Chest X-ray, AP view. Patient: 51 years old, sex F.
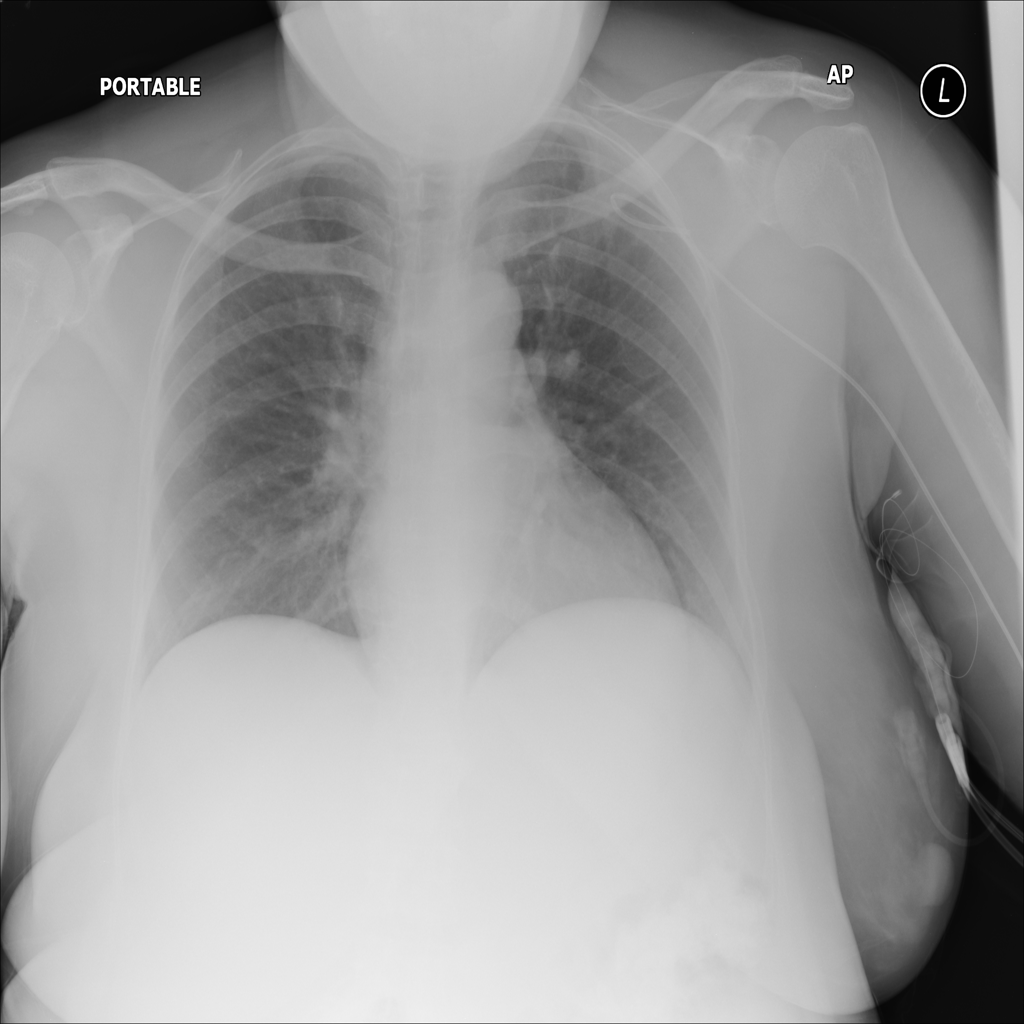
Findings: No Finding